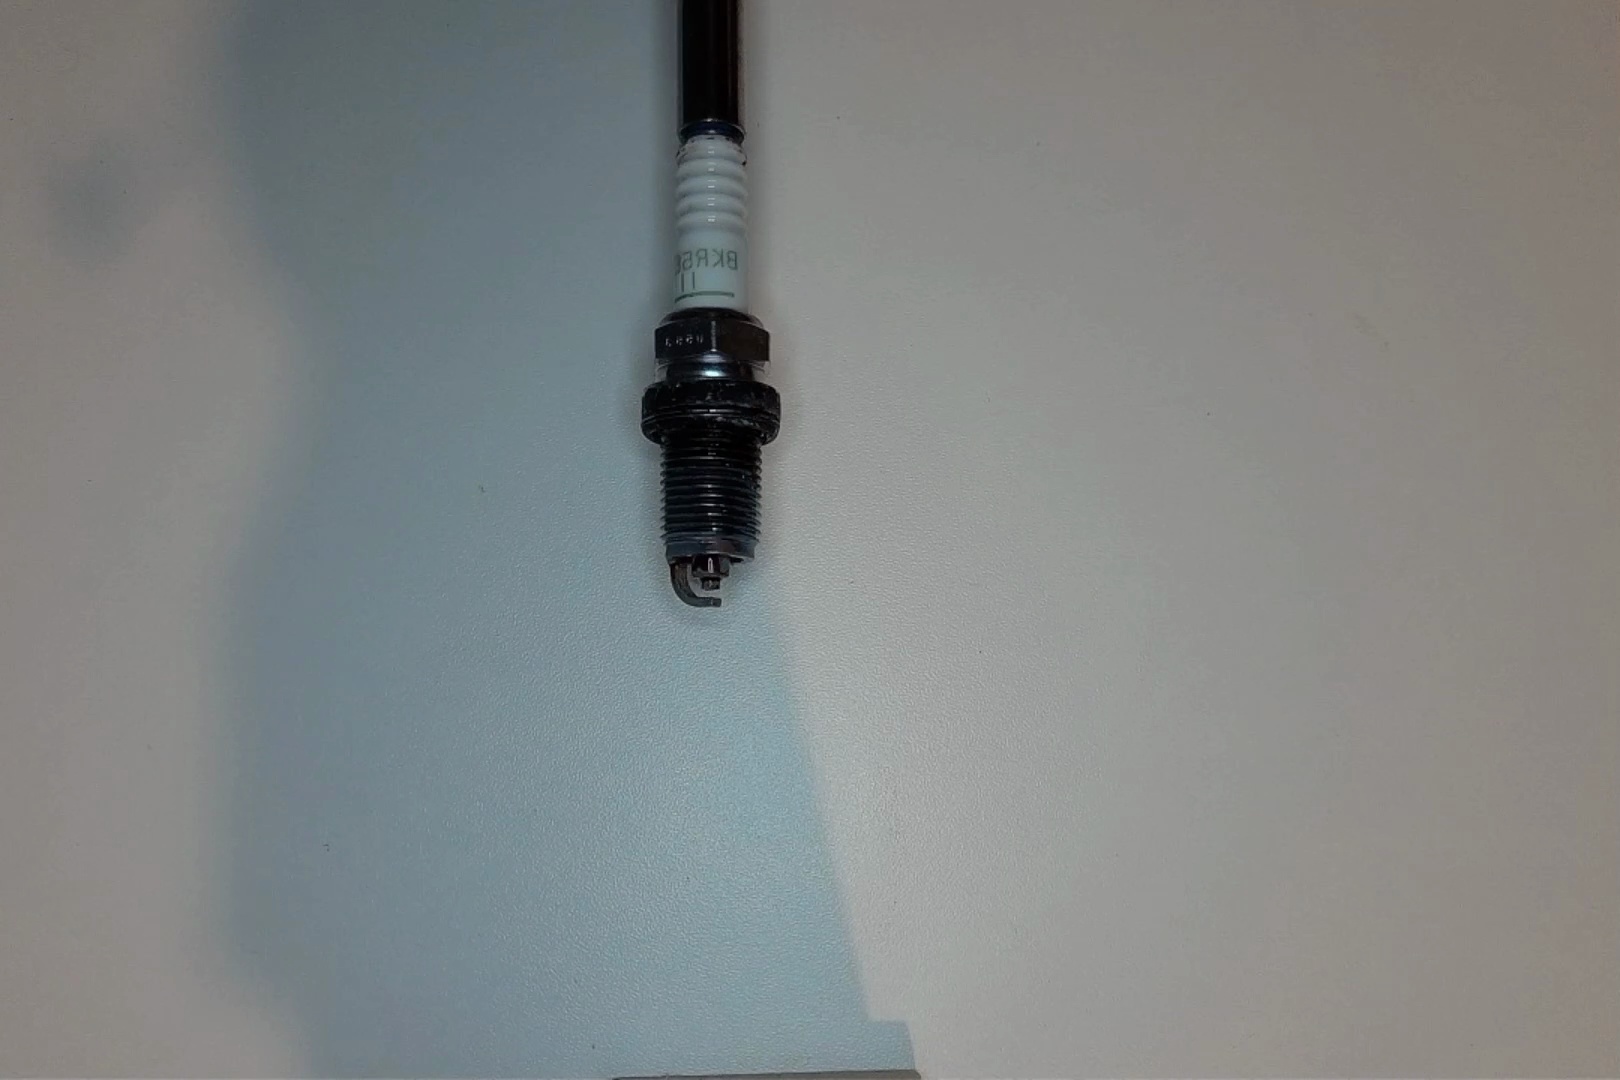
Label: anomaly